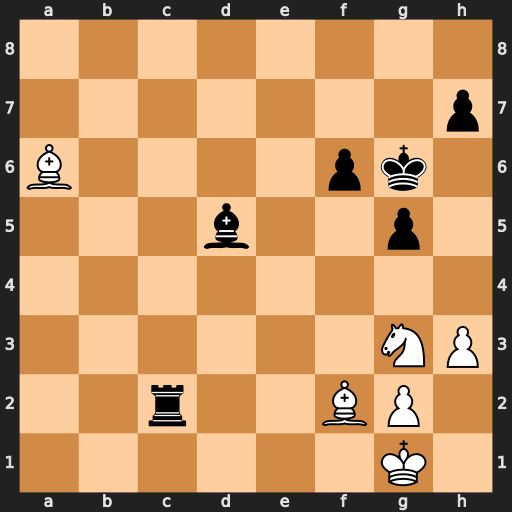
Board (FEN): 8/7p/B4pk1/3b2p1/8/6NP/2r2BP1/6K1
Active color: w
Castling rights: -
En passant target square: -
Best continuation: Bd3+ Kf7 Bxc2